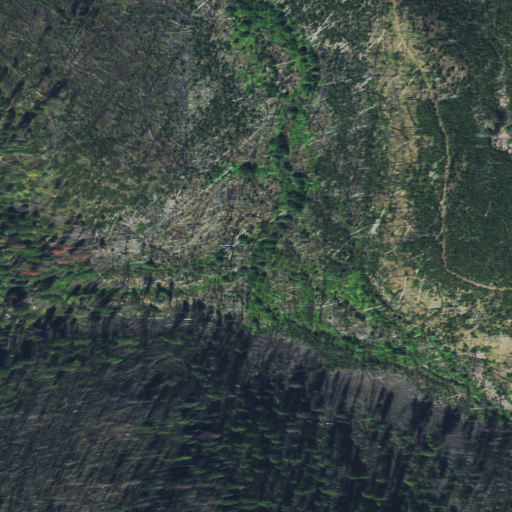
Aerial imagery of valley in Montana named Martin Gulch containing shrub and evergreen forest